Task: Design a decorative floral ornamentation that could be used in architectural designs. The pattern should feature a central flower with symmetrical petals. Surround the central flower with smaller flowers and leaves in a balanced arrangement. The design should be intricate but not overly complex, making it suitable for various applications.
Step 1793:
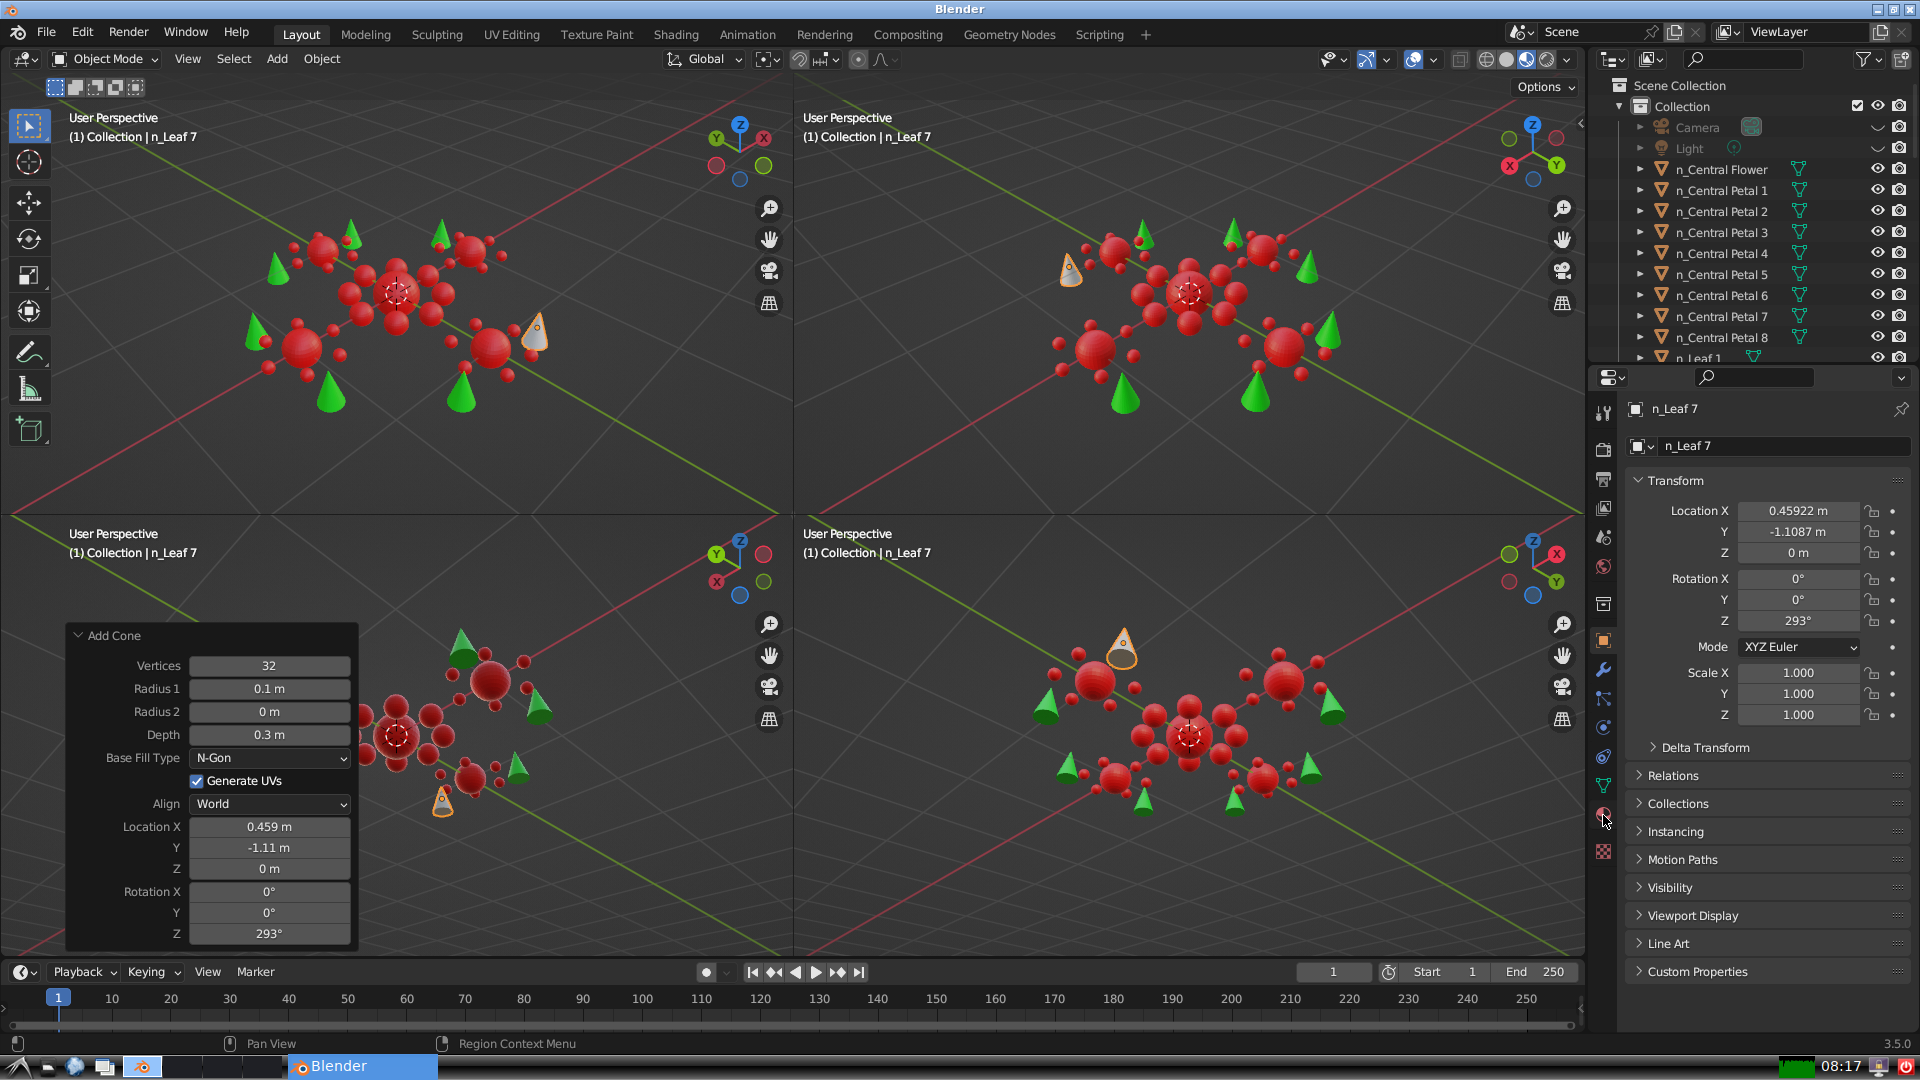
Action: click: no